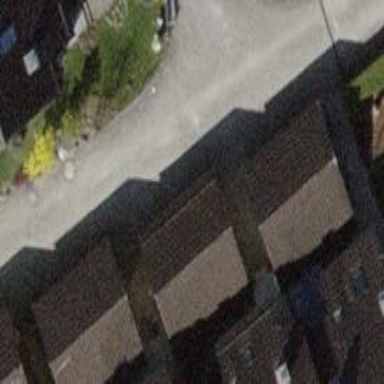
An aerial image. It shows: Group of garages.